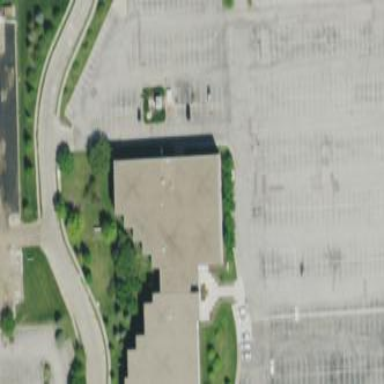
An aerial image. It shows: Office building.